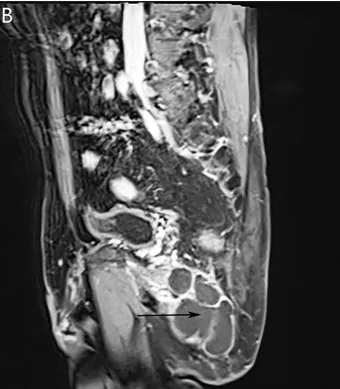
Pre-operative pelvic MRI. (B) Before second surgery in our hospital, contrast-enhanced pelvic MRI in sagittal view showed a 3.2 cm * 7.2 cm * 5.8 cm mass located at presacral space (black arrow).
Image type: radiology (mri)